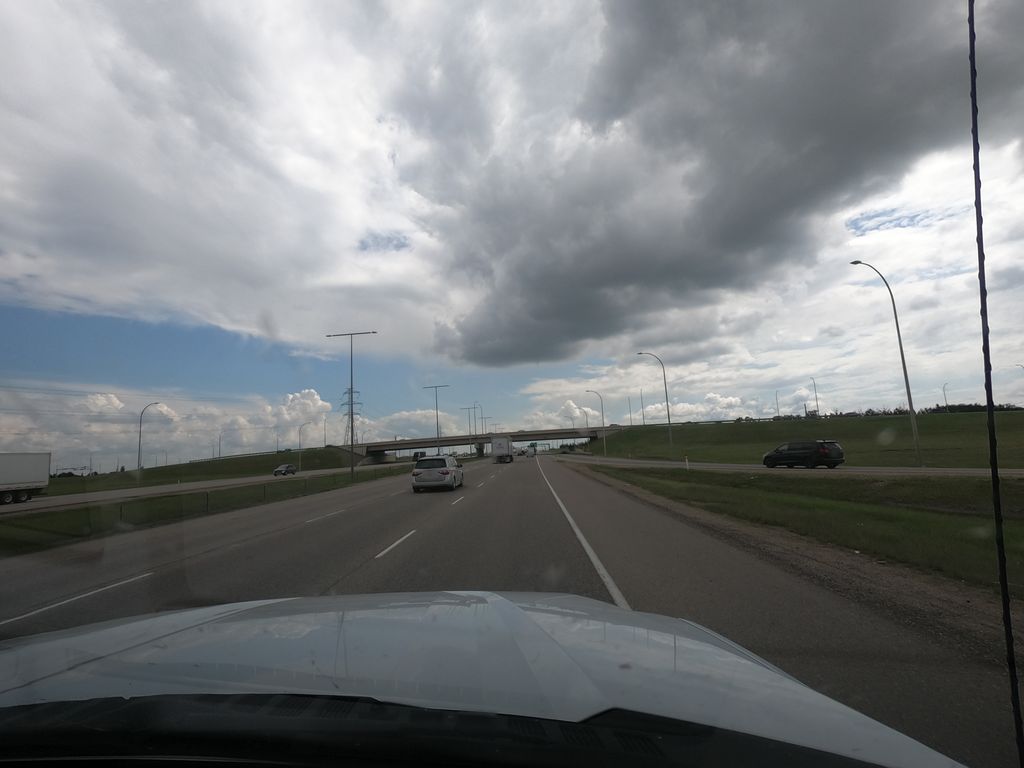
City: edmonton